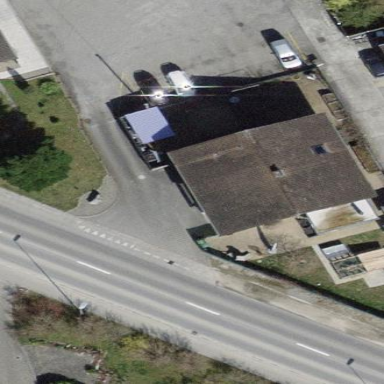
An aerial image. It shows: Building with tile roof.